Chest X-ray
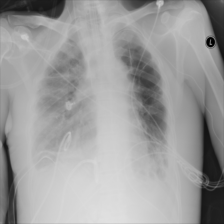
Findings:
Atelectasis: negative
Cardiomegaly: negative
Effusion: negative
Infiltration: negative
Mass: negative
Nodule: negative
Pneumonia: negative
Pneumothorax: negative
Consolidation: negative
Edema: negative
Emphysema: negative
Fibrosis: negative
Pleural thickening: negative
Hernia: negative